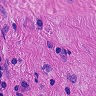
Metastatic tissue present: no